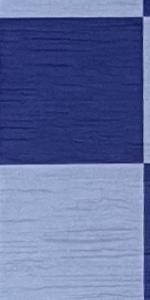
Label: Empty